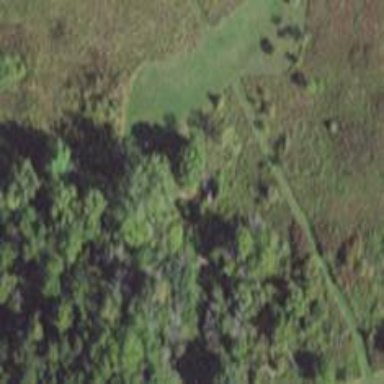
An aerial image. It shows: Disc golf hole.